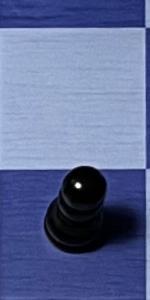
Label: Pawn_Black